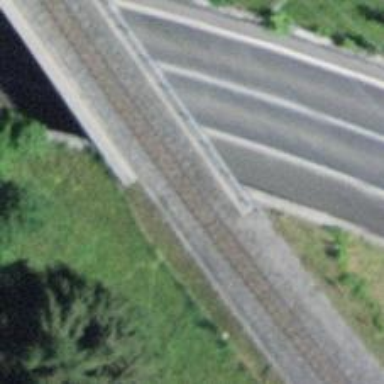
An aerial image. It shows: Narrow-gauge railway bridge with electrified contact lines and one track.